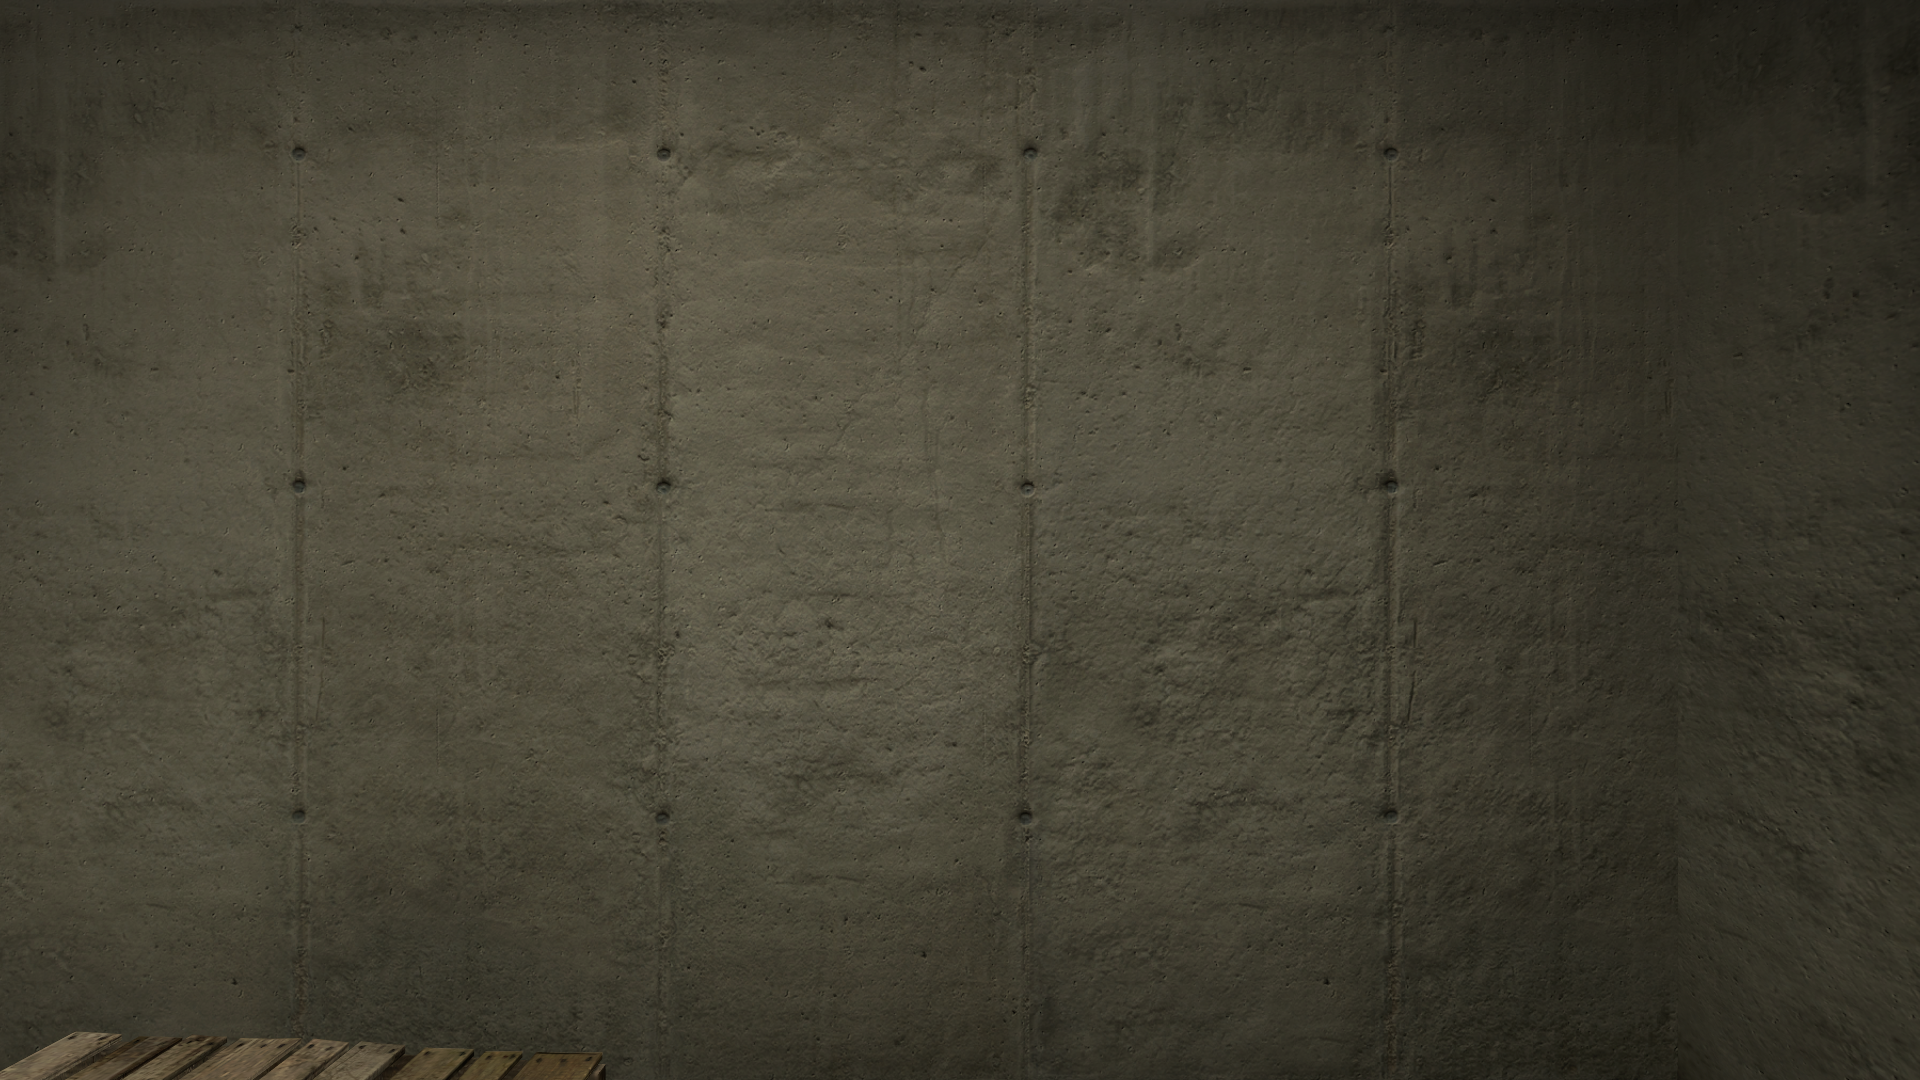
Map: de_vertigo